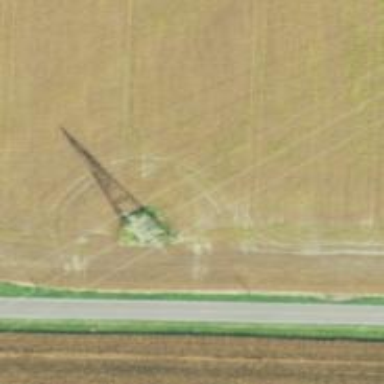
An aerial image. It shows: Lattice structure tower used for power transmission.